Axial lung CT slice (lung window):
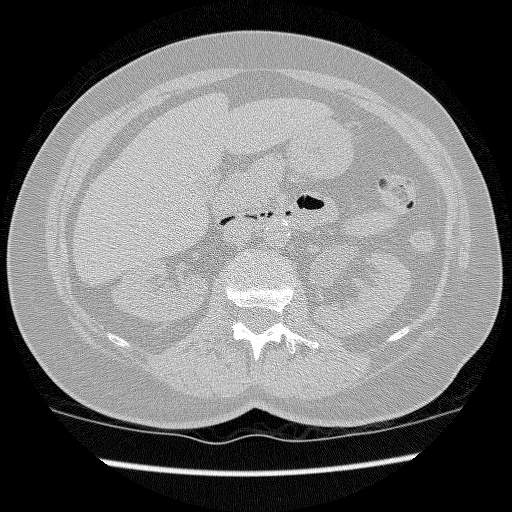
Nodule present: no